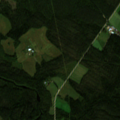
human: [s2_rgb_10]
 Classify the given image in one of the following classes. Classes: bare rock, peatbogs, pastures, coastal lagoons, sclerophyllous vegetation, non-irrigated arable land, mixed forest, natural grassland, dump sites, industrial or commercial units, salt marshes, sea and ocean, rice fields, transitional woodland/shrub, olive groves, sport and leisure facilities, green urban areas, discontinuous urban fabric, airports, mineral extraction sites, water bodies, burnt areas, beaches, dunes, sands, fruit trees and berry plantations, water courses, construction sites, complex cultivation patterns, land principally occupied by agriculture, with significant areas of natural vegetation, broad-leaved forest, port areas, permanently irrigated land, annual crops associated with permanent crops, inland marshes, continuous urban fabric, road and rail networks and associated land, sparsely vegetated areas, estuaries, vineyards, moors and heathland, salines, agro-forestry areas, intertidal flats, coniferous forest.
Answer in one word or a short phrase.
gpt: land principally occupied by agriculture, with significant areas of natural vegetation, coniferous forest